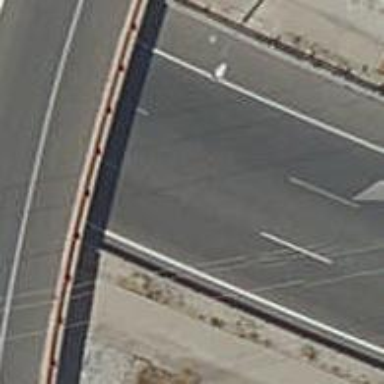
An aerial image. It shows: Motorway link.